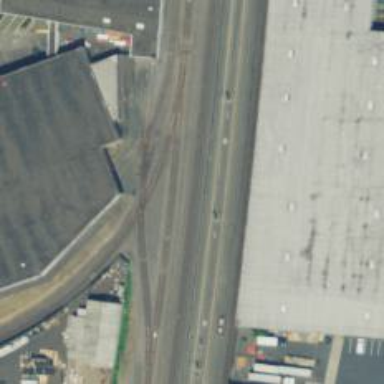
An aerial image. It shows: Railway crossing.